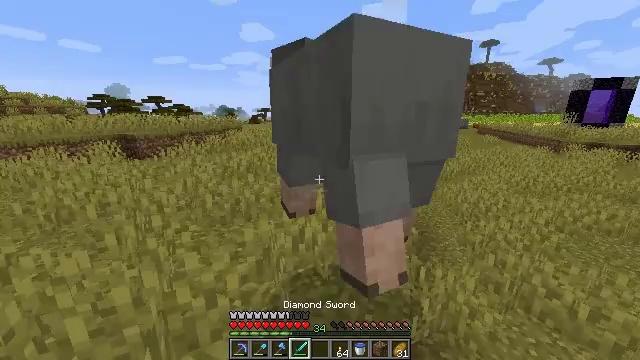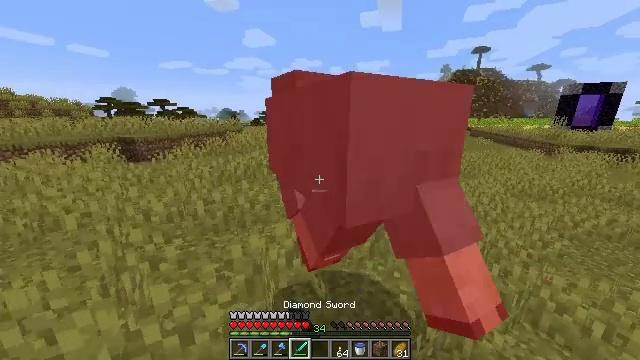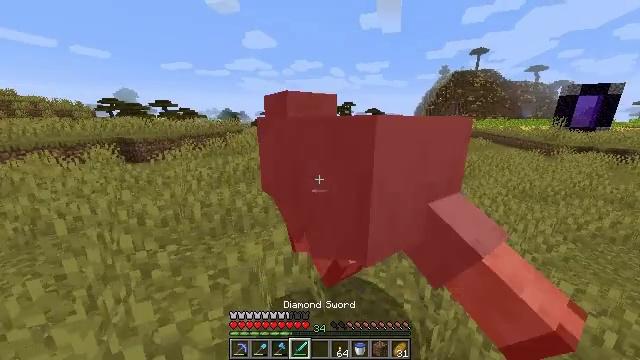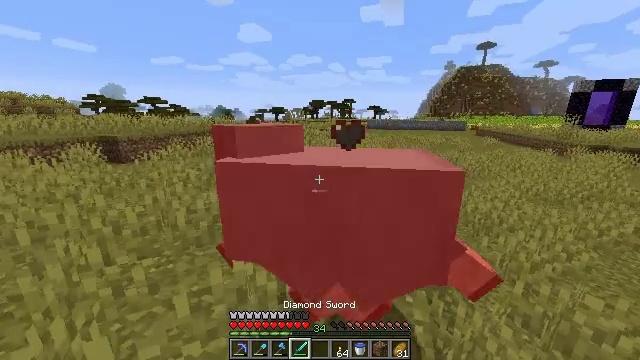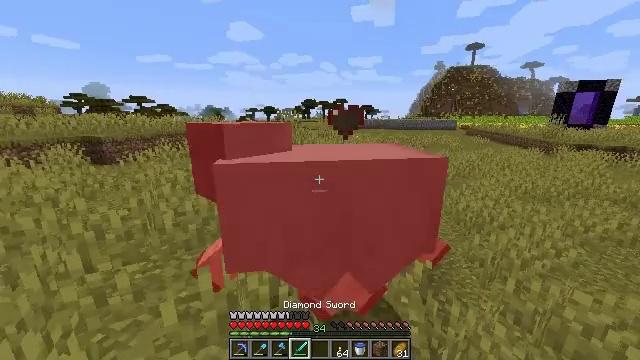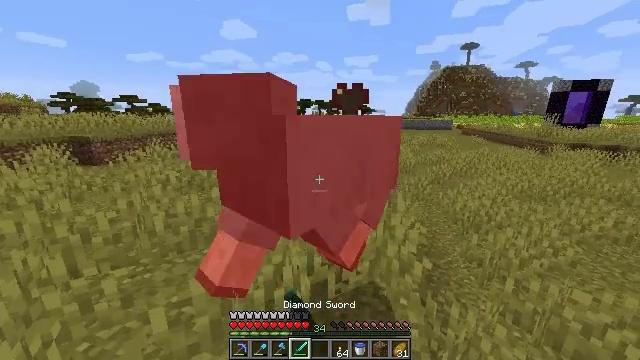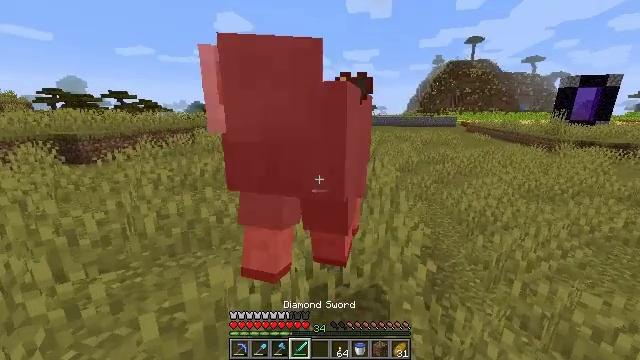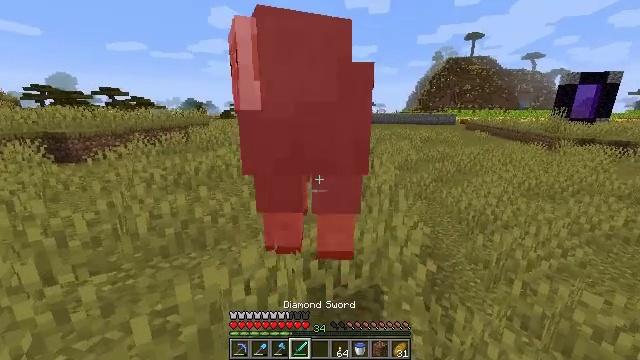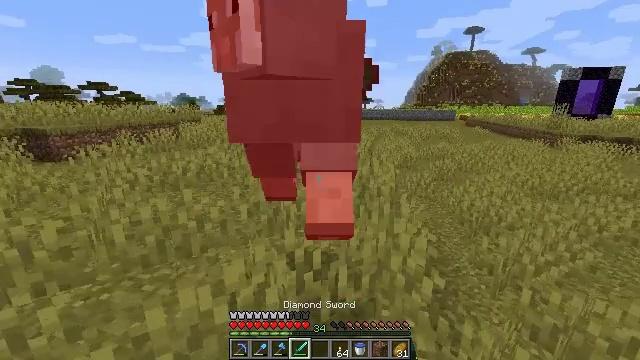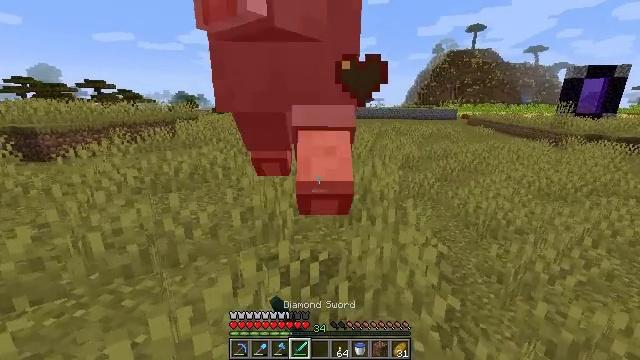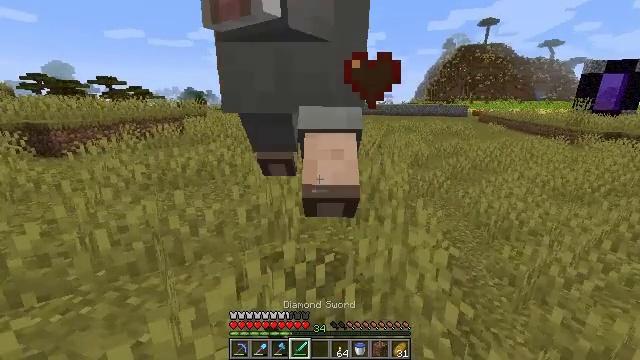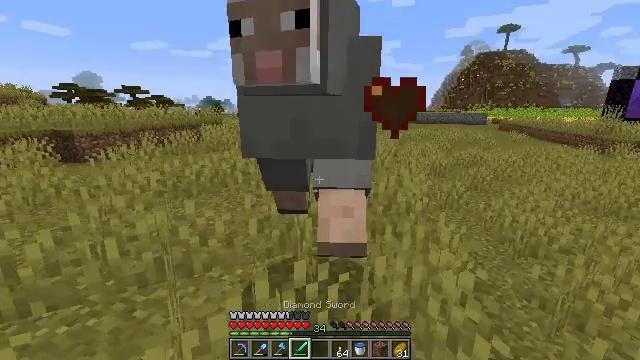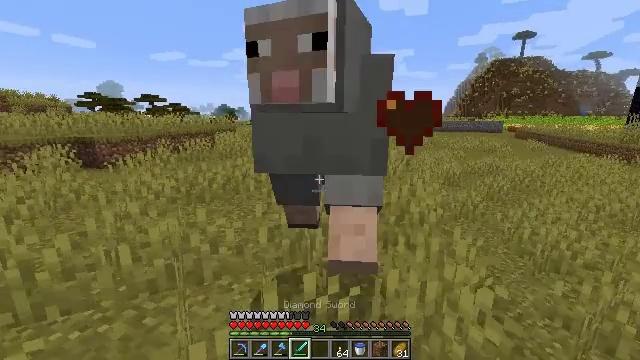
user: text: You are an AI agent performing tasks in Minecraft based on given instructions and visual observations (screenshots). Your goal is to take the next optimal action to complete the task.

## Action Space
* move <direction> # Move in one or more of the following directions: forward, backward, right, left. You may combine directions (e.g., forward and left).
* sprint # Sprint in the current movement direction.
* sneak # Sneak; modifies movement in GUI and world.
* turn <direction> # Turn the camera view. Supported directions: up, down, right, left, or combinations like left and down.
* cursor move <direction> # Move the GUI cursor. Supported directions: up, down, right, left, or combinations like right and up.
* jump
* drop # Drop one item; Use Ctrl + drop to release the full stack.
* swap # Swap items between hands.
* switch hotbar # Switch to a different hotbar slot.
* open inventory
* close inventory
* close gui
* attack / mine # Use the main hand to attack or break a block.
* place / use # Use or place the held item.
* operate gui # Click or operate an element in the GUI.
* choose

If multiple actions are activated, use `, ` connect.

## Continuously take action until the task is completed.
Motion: motion action
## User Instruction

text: Kill the sheep.
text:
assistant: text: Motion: move forward, attack / mine
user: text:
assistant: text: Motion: attack / mine
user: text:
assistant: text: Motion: no_op
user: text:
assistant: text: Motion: turn right, attack / mine
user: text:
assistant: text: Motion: turn right, attack / mine
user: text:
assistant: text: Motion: attack / mine
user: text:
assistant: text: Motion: move forward
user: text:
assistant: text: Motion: move forward, attack / mine
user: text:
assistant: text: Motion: move forward, attack / mine
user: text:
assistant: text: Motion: turn left
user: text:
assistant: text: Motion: turn left and up
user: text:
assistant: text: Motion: move forward, turn left and up, attack / mine
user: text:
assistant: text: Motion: attack / mine